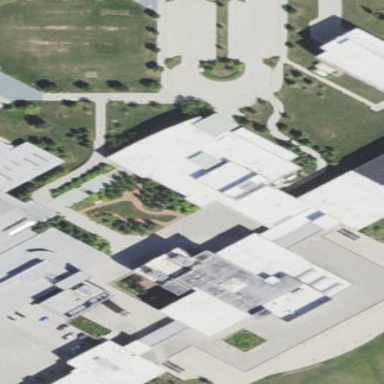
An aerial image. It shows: College building.